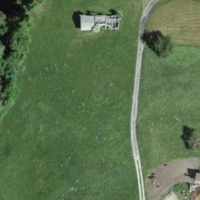
EUNIS habitat code: 44
Species observed at this site:
Argynnis paphia
Coenonympha pamphilus
Polyommatus icarus